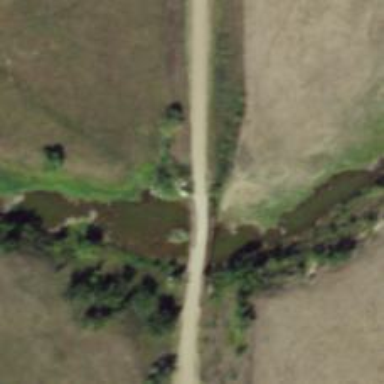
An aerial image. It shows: Residential road with bridge.